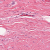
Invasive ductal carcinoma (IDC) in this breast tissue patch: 0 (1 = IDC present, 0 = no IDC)